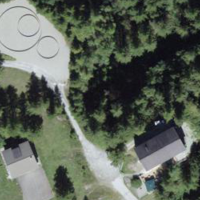
EUNIS habitat code: 31
Species observed at this site:
Rumex alpinus